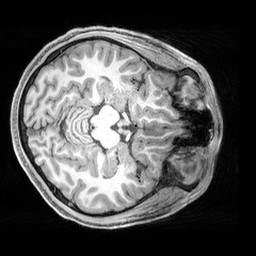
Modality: T1w
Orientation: axial
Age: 29
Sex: male
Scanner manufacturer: siemens
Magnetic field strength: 3 T
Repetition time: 2.4 s
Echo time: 0.00215 s